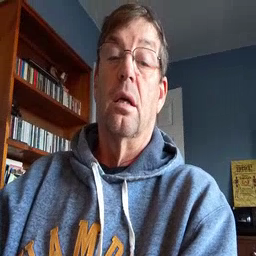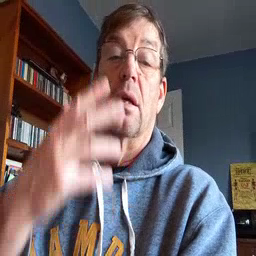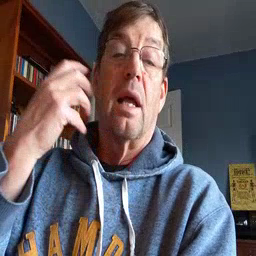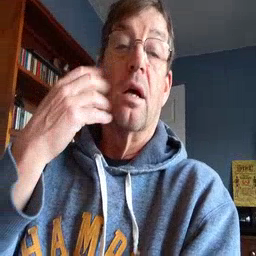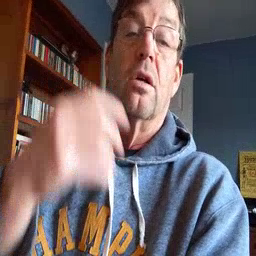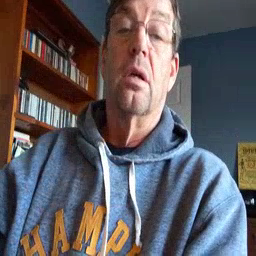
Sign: tiger